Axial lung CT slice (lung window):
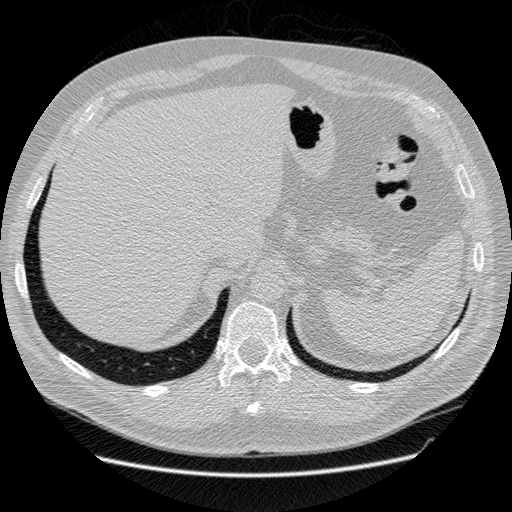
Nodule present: no